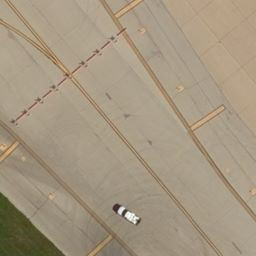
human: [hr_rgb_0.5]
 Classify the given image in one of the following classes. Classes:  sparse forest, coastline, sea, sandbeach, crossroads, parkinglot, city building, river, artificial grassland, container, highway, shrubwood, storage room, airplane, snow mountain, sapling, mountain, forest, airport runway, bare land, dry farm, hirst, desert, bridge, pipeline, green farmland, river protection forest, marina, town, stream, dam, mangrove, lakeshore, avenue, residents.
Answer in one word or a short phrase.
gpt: airport runway